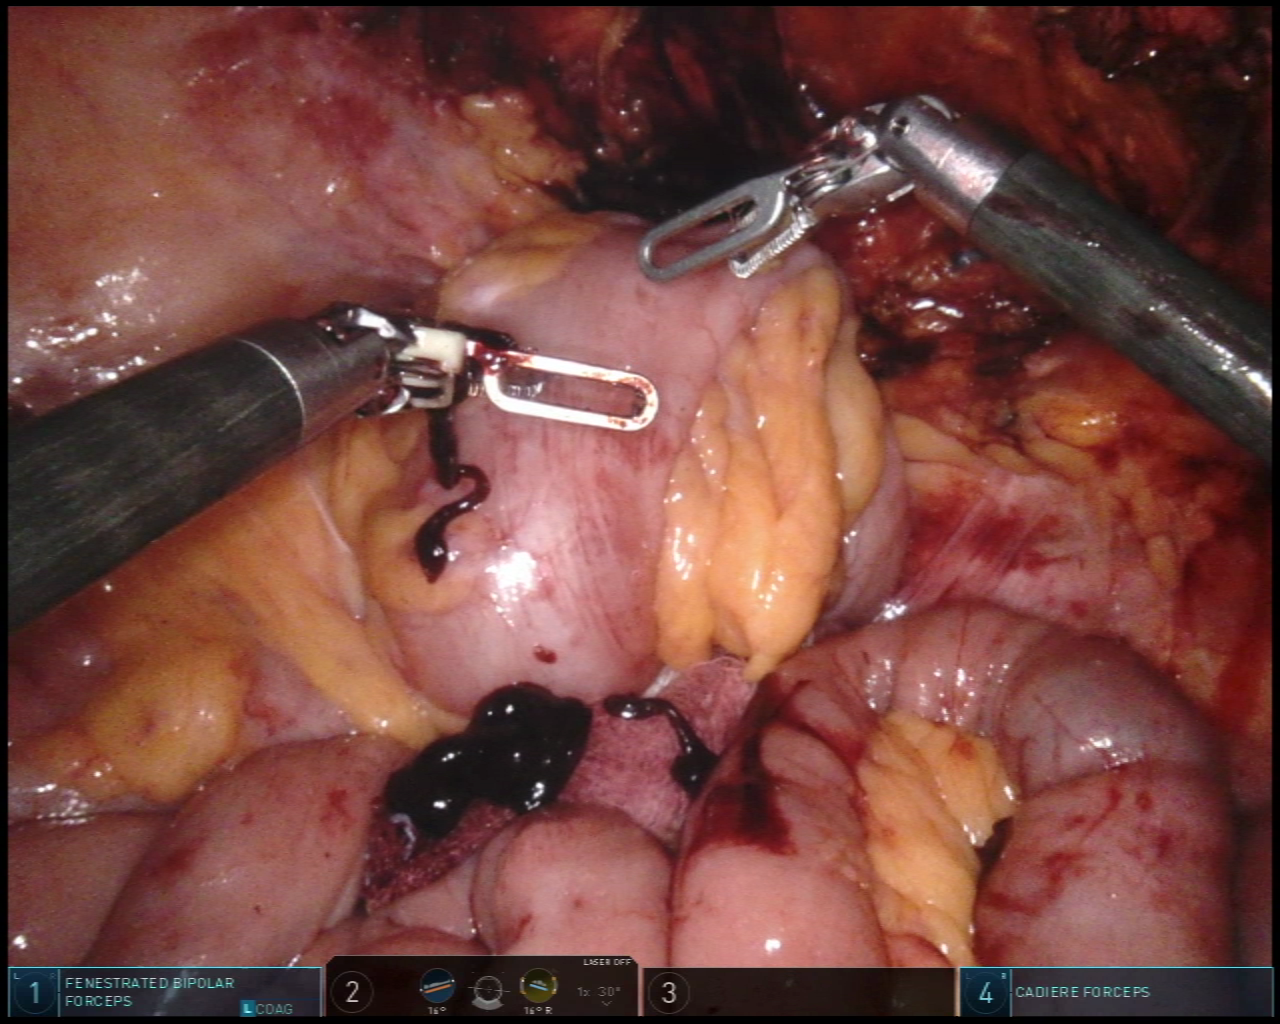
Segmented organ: colon
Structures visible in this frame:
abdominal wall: yes
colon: yes
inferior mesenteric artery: no
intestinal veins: no
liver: no
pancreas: no
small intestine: yes
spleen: no
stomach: no
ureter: no
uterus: no
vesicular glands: no